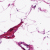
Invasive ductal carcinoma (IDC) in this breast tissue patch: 0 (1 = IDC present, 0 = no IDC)